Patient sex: M
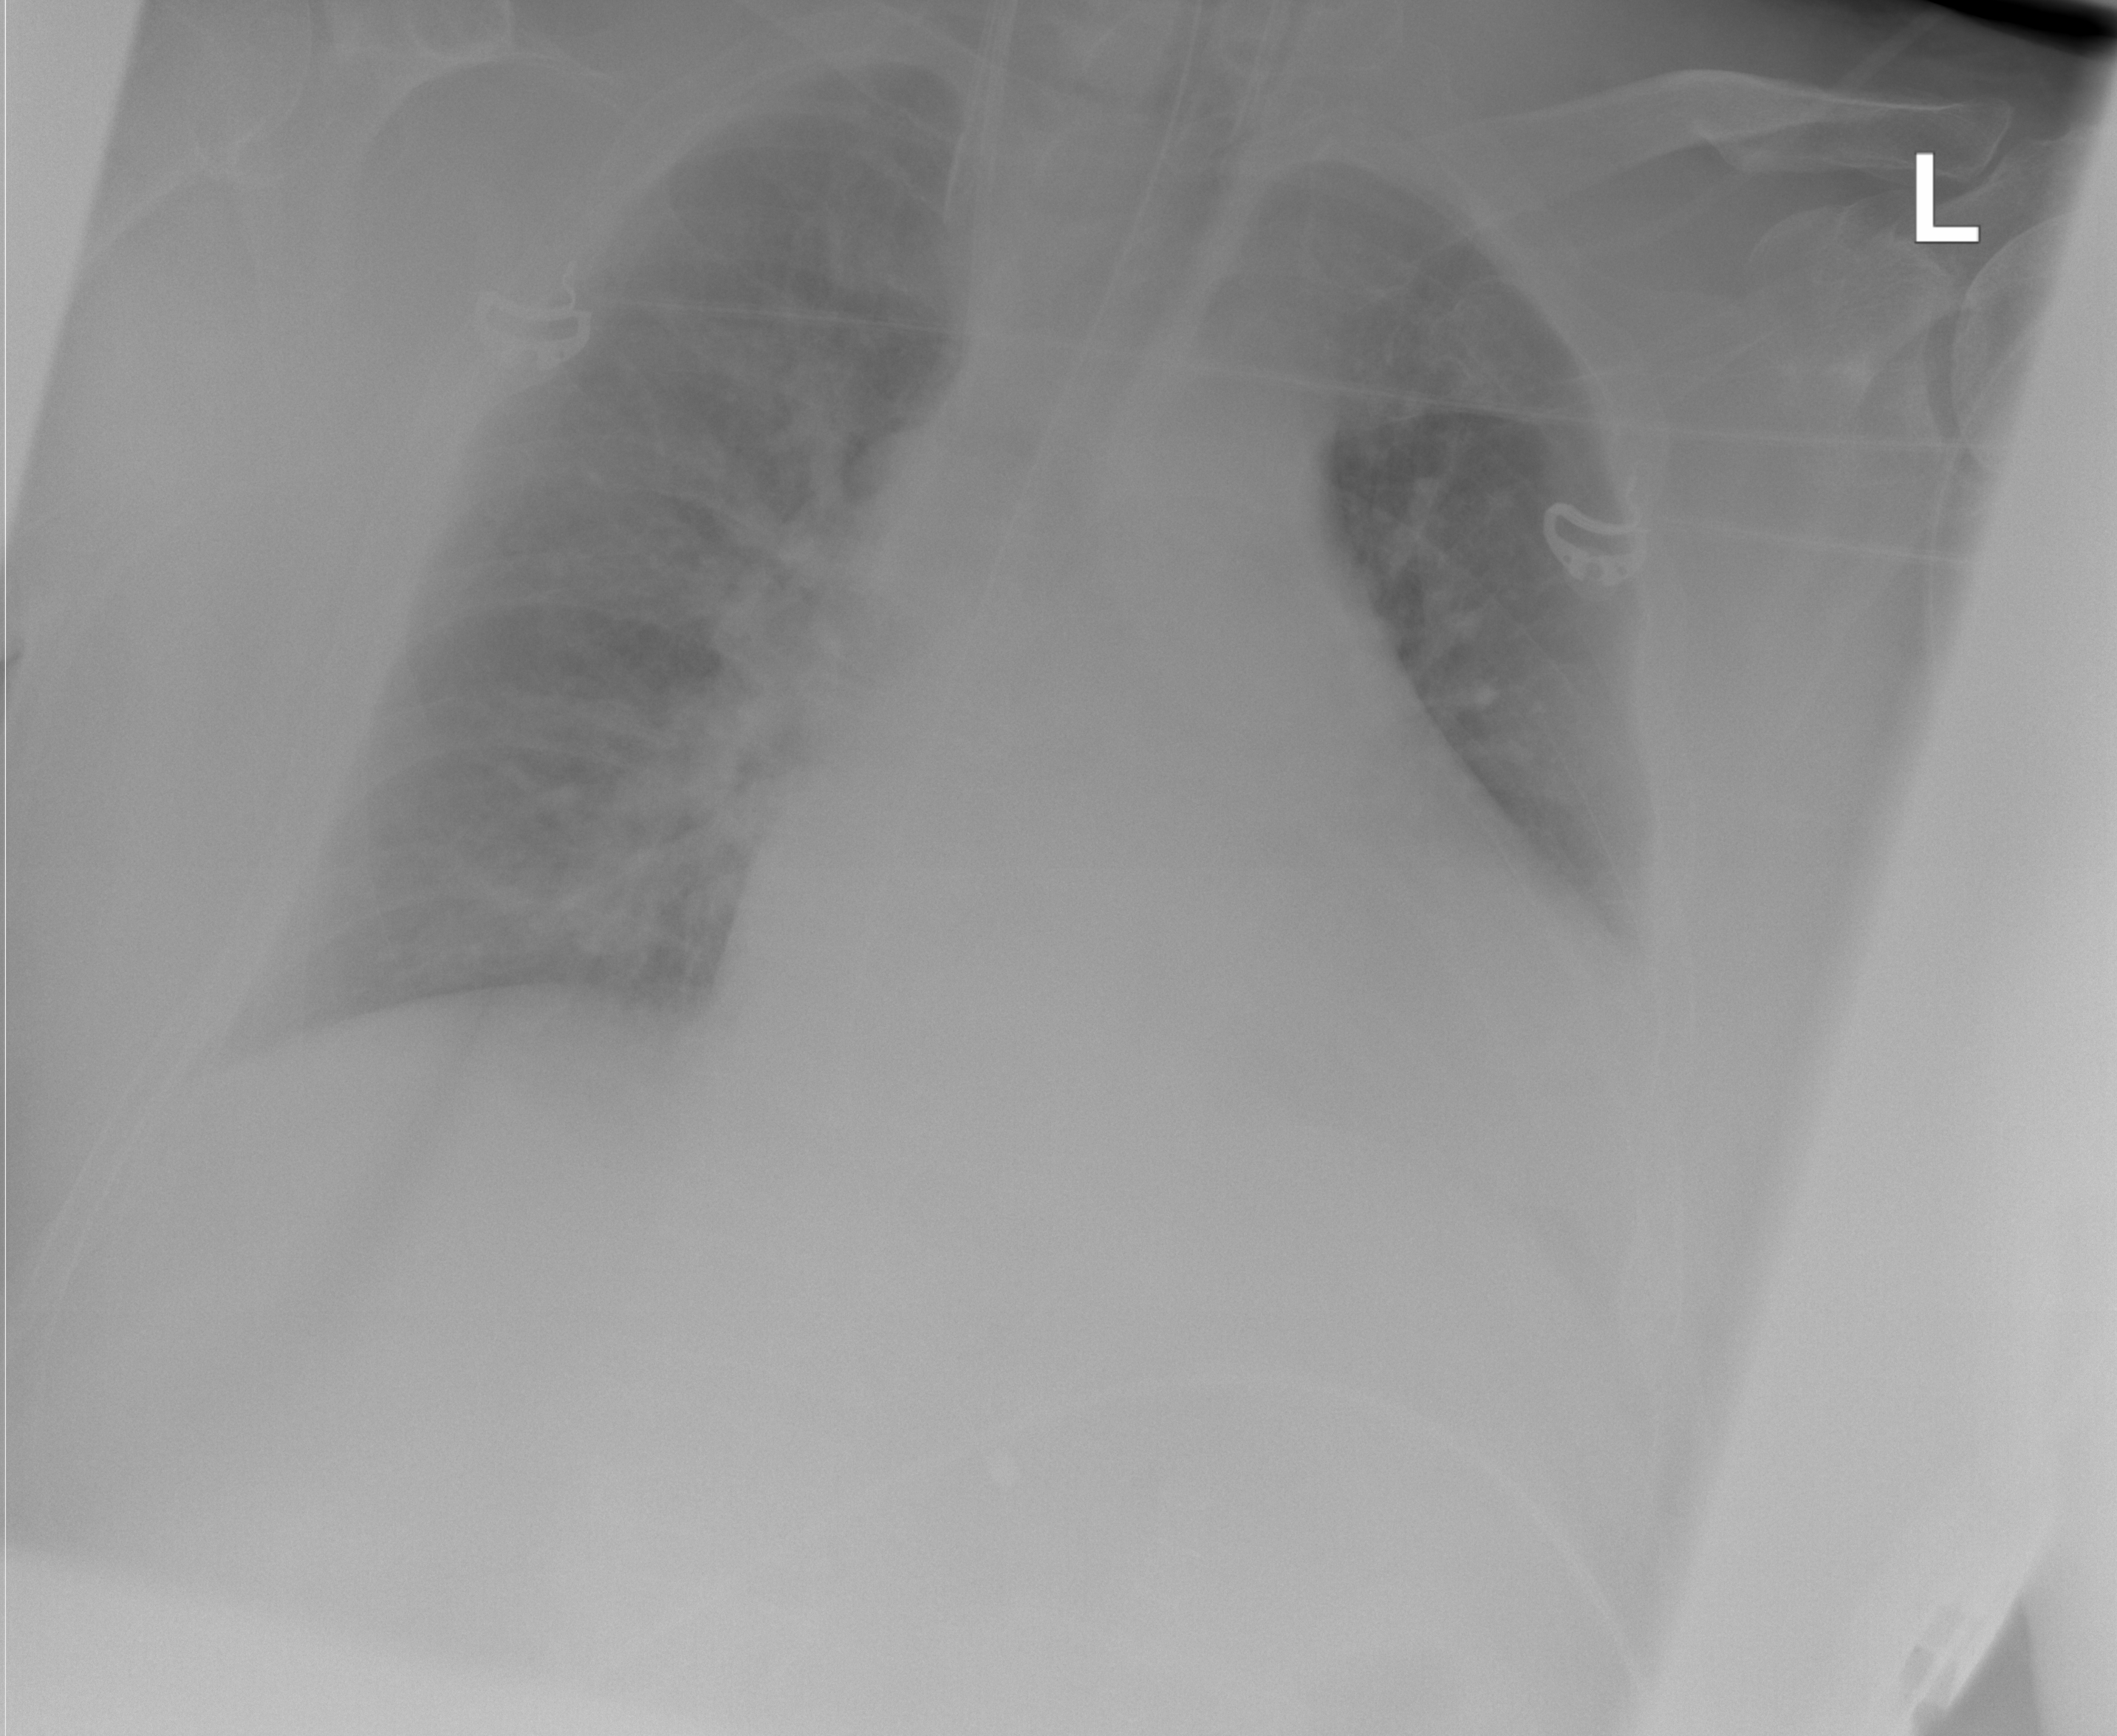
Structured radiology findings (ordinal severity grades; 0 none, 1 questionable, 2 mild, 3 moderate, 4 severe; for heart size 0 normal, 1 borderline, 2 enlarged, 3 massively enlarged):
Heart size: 3
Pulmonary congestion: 0
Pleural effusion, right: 0
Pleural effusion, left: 0
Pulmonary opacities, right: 2
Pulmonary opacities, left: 0
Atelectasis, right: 0
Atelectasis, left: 2